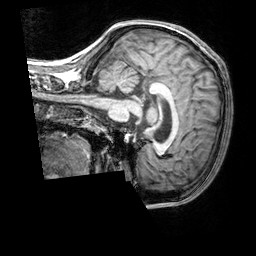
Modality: T1w
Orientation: sagittal
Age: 22
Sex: female
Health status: healthy
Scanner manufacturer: siemens
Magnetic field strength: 3 T
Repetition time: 2.3 s
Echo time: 0.00303 s